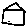
Label: house